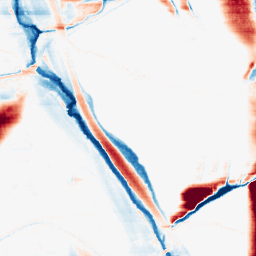
Category: morphological
Decomposition family: morphological_rect
Decomposition parameters: operation: average
width: 50
height: 5
Upsampling method: sinc_blackman
Upsampling parameters: scale: 4
kernel_size: 8
Upsampling scale: 4